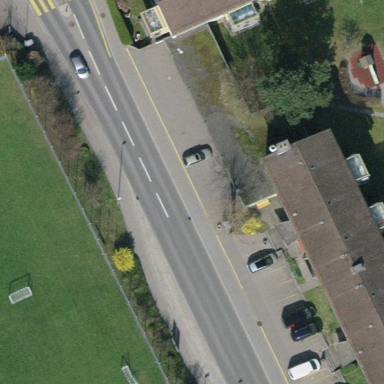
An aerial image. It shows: Group of garages.